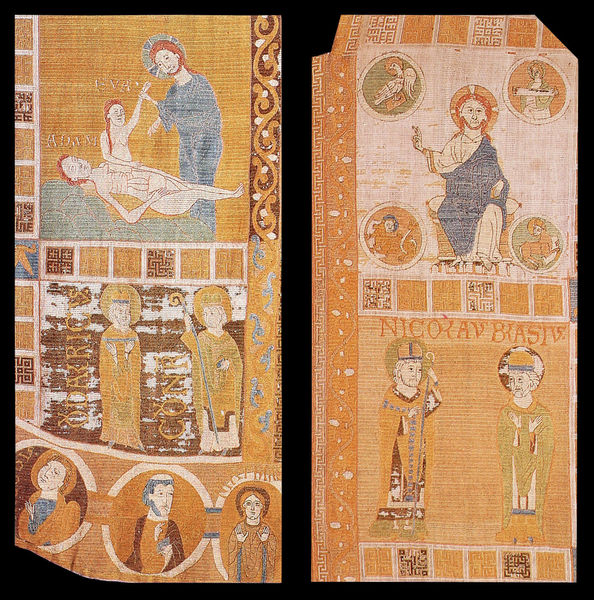
Titel: Glockenkasel
Standort: (AUT Kärnten), St. Paul, Benediktinerstift (EU - AUT - Kärnten)
Schlagwörter: blau, gott, vogel, weiß, frauen, gelb, menschen, braun, frau, männer, orange, rot, tiere, muster, teppich, bibel, johannes, mensch, taube, kirche, gold, stoff, krone, ranken, schrift, baby, figuren, bischof, wandteppich, bett, liegend, adam, eva, krank, buch, religion, text, kreise, ranke, schein, heiligenschein, jesus, mittelalter, segnen, löwe, heilige, gewebe, diptichon, textil, maria, szenen, weberei, doppel, markus, buchmalerei, heilen, lazarus, schöpfung, evangelisten, frühchristlich, evangelien, erschaffung, apostell, goblin, mitry, hkrone